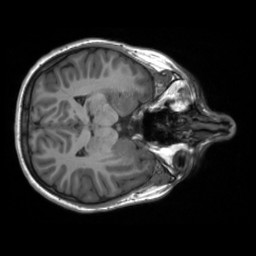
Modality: T1w
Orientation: axial
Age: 19
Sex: female
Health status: ill
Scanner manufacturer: siemens
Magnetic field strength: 3 T
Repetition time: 2.3 s
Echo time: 0.00201 s